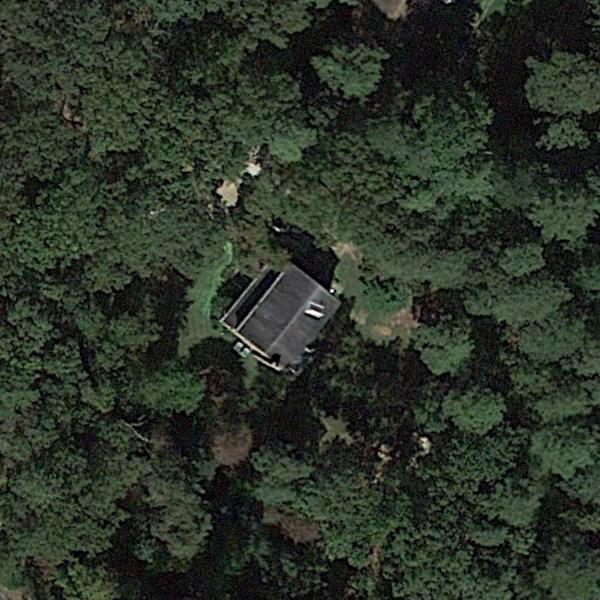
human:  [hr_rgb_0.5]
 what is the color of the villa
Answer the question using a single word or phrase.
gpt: gray